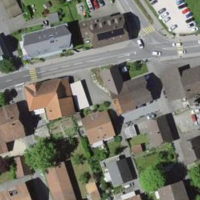
EUNIS habitat code: 54
Species observed at this site:
Ajuga reptans